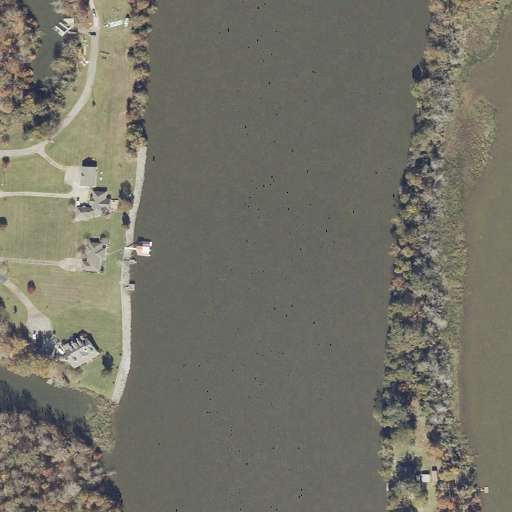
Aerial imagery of bar in Alabama named Lower Canton Bar (historical) containing open water, woody wetlands, grassland, barren land, mixed forest, pasture, herbaceous wetlands, low intensity development, deciduous forest, medium intensity development, and open development